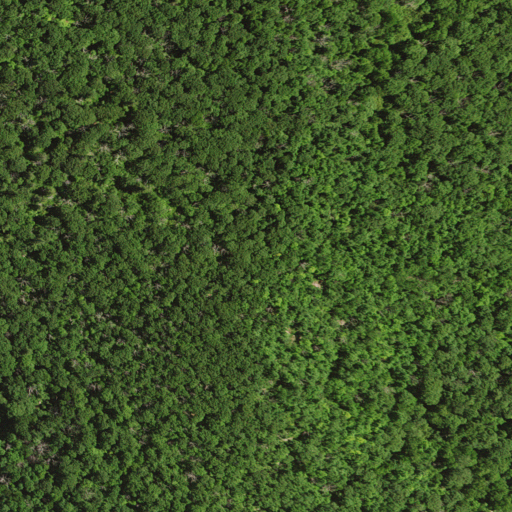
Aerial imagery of mountain in Virginia named Lewis Mountain containing deciduous forest, mixed forest, shrub, grassland, and evergreen forest